Question: I am using 'TableTools' for 'JS Datatable'
'''
tableTools:
sSwfPath: "/static/external/datatables/copy_csv_xls_pdf.swf"
sRowSelect: 'multi'
sSelectedClass: 'row_selected'
bHeader: true
aButtons: [
{
sExtends: 'collection',
sButtonText: 'Tools <span class="caret" />',
aButtons: [
{
sExtends: 'copy'
mColumns: 'visible'
bSelectedOnly: true
},
{
sExtends: 'xls',
sFileName: '*.xls',
mColumns: 'visible',
bSelectedOnly: true
},
{
sExtends: 'pdf'
mColumns: 'visible'
bSelectedOnly: true
},
{
sExtends: 'csv'
mColumns: 'visible'
bSelectedOnly: true
},
'select_all',
'select_none'
]
}
'print',
]
'''
It produces following dropdown menu:

The menu items are not working expect selec/deselect.
When I don't use 'collection' and just display buttons in one row everything works perfectly fine.
How should one properly deine buttons when extending collection?
The produced HTML for dropdown looks like this:
'''
<ul class="DTTT_dropdown dropdown-menu" style="display: block; position: absolute; left: 551.3125px; top: 553px; opacity: 1;">
<li class=" DTTT_button_copy" id="ToolTables_agencies_1" tabindex="0" aria-controls="agencies">
<a>Copy</a>
<div style="position: absolute; left: 0px; top: 0px; width: 160px; height: 26px; z-index: 99;">
<embed id="ZeroClipboard_TableToolsMovie_1" src="/static/external/datatables/copy_csv_xls_pdf.swf" loop="false" menu="false" quality="best" bgcolor="#ffffff" width="160" height="26" name="ZeroClipboard_TableToolsMovie_1" align="middle" allowscriptaccess="always" allowfullscreen="false" type="application/x-shockwave-flash" pluginspage="http://www.macromedia.com/go/getflashplayer" flashvars="id=1&amp;width=0&amp;height=0" wmode="transparent">
</div>
</li>
<li class=" DTTT_button_xls" id="ToolTables_agencies_2" tabindex="0" aria-controls="agencies">
<a>Excel</a>
<div style="position: absolute; left: 0px; top: 0px; width: 160px; height: 26px; z-index: 99;">
<embed id="ZeroClipboard_TableToolsMovie_2" src="/static/external/datatables/copy_csv_xls_pdf.swf" loop="false" menu="false" quality="best" bgcolor="#ffffff" width="160" height="26" name="ZeroClipboard_TableToolsMovie_2" align="middle" allowscriptaccess="always" allowfullscreen="false" type="application/x-shockwave-flash" pluginspage="http://www.macromedia.com/go/getflashplayer" flashvars="id=2&amp;width=0&amp;height=0" wmode="transparent">
</div>
</li>
<li class=" DTTT_button_pdf" id="ToolTables_agencies_3" tabindex="0" aria-controls="agencies">
<a>PDF</a>
<div style="position: absolute; left: 0px; top: 0px; width: 160px; height: 26px; z-index: 99;">
<embed id="ZeroClipboard_TableToolsMovie_3" src="/static/external/datatables/copy_csv_xls_pdf.swf" loop="false" menu="false" quality="best" bgcolor="#ffffff" width="160" height="26" name="ZeroClipboard_TableToolsMovie_3" align="middle" allowscriptaccess="always" allowfullscreen="false" type="application/x-shockwave-flash" pluginspage="http://www.macromedia.com/go/getflashplayer" flashvars="id=3&amp;width=0&amp;height=0" wmode="transparent">
</div>
</li>
<li class="DTTT_button_csv" id="ToolTables_agencies_4" tabindex="0" aria-controls="agencies">
<a>CSV</a>
<div style="position: absolute; left: 0px; top: 0px; width: 160px; height: 26px; z-index: 99;">
<embed id="ZeroClipboard_TableToolsMovie_4" src="/static/external/datatables/copy_csv_xls_pdf.swf" loop="false" menu="false" quality="best" bgcolor="#ffffff" width="160" height="26" name="ZeroClipboard_TableToolsMovie_4" align="middle" allowscriptaccess="always" allowfullscreen="false" type="application/x-shockwave-flash" pluginspage="http://www.macromedia.com/go/getflashplayer" flashvars="id=4&amp;width=0&amp;height=0" wmode="transparent">
</div>
</li>
<li class="DTTT_button_text" id="ToolTables_agencies_5" tabindex="0" aria-controls="agencies"><a>Select all</a></li>
<li class="DTTT_button_text disabled" id="ToolTables_agencies_6" tabindex="0" aria-controls="agencies"><a>Deselect all</a></li>
</ul>
'''
additionally it creates div with background:
'''
<div class="DTTT_collection_background" style="position: absolute; left: 0px; top: 0px; height: 936px; width: 1054px; opacity: 0.25;"></div>
'''
in CSS I set 'z-index':
'''
ul.DTTT_dropdown.dropdown-menu
z-index: 9998
&li
z-index: 9999
'''
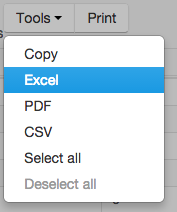
Answer: The issue was wit wrong positioning of DIV's containing this small piece of flash which makes the magic.
When you place DIV with position property set to 'absolute' inside LI you have to quarantee, that LI's position is set to 'relative'
I make it works by this piece of CSS:
'''
.DTTT_button_copy, .DTTT_button_xls, .DTTT_button_pdf,.DTTT_button_csv {
position: relative
}
'''